Question: How do I start smartstore.net in Visual Studio localhost?
I downloaded the GitHub code and opened project file from SmartStoreNET-2.x\src\SmartStoreNET.sln
The download link is:
<URL>

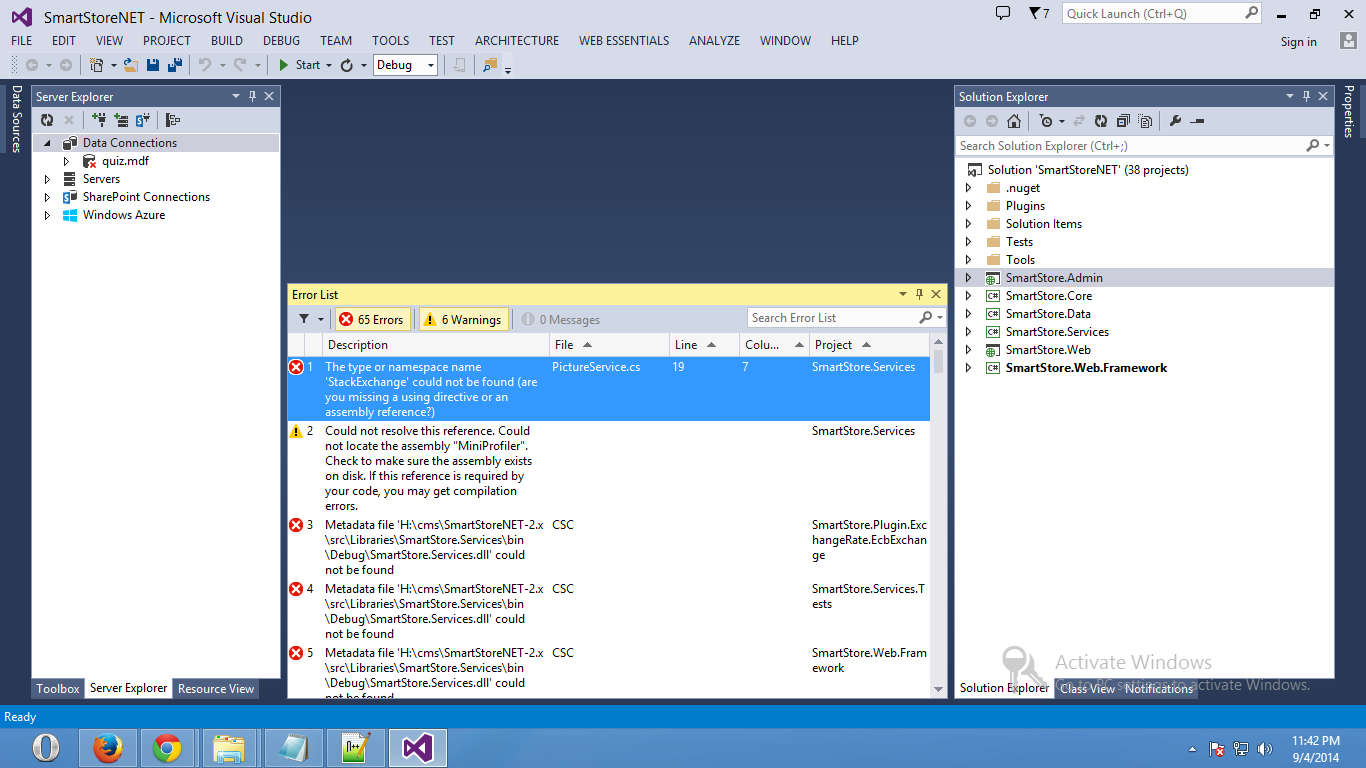
Answer: here some steps for build project
1.open you project/solution in visual studio 13 or you can use visual studio 12 but make sure that it must be fully updated because solution uses the latest version of mvc and all other controls.
2.build SmartStore.Web.Framework.
3.build SmartStore.Web
4.build SmartStore.Services
5.build SmartStore.Data
6.build SmartStore.Core
7.build SmartStore.Admin
after build all the solutions keep SmartStore.Web start as project and run it.